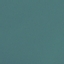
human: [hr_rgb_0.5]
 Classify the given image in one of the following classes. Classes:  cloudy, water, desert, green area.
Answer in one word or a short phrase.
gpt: water